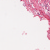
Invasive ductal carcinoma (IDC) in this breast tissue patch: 0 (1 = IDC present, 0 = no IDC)